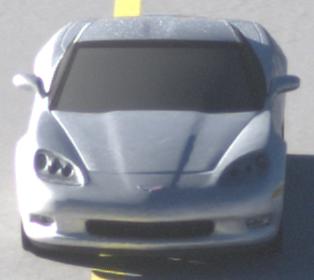
Make: Chevrolet
Model: Corvette Coupé
Detailed model: Corvette (C6) Coupé
Model produced from: 2005/02
Model produced until: 2008/03
Doors: 3
Color: white
Road condition: dry road
Daytime: morning or afternoon
Contrast: high contrast